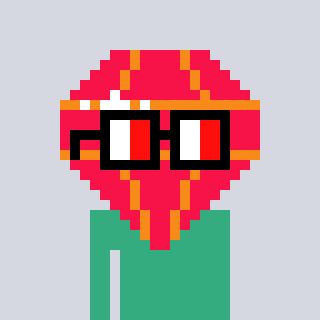
a pixel art character with square glasses with black frames and red eyes, a red diamond-shaped head and a teal-colored body on a cool background